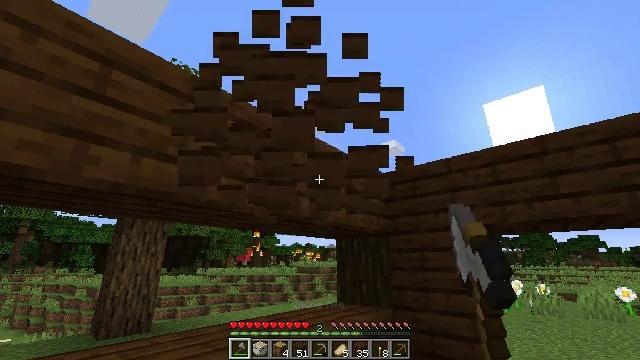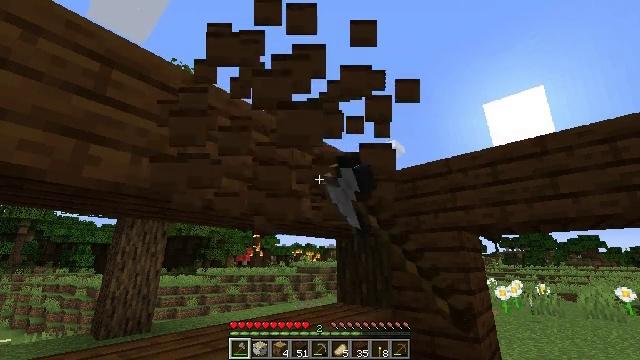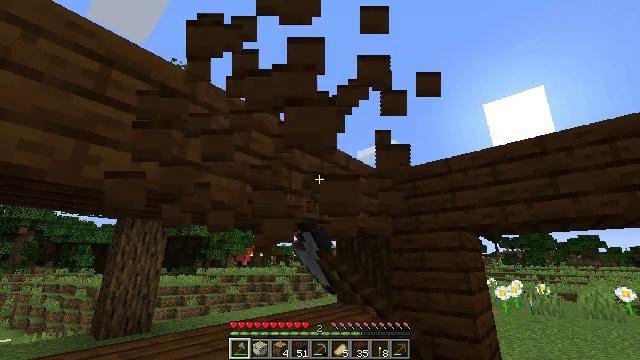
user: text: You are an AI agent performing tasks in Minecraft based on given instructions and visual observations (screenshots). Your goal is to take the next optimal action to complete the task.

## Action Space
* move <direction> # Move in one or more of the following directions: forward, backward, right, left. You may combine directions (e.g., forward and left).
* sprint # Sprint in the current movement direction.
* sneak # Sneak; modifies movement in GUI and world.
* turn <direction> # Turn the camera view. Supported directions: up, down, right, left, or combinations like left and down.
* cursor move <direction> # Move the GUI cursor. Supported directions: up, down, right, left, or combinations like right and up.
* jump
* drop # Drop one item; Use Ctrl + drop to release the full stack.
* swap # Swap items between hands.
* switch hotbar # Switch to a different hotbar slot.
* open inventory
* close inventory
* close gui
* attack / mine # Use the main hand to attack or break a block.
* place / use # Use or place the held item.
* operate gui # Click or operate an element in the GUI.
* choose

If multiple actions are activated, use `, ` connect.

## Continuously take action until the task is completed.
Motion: motion action
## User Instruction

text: Break the existing dark oak planks.
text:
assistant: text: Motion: attack / mine
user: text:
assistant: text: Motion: attack / mine
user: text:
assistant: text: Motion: attack / mine